Interaction volume radius: 5 \u00c5
Interaction volume height: 15 \u00c5
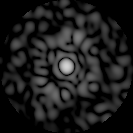
Disorder parameter: 0.8